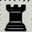
Piece: bR